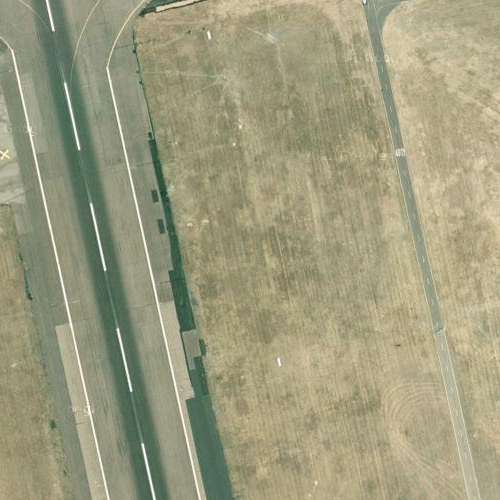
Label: sydney